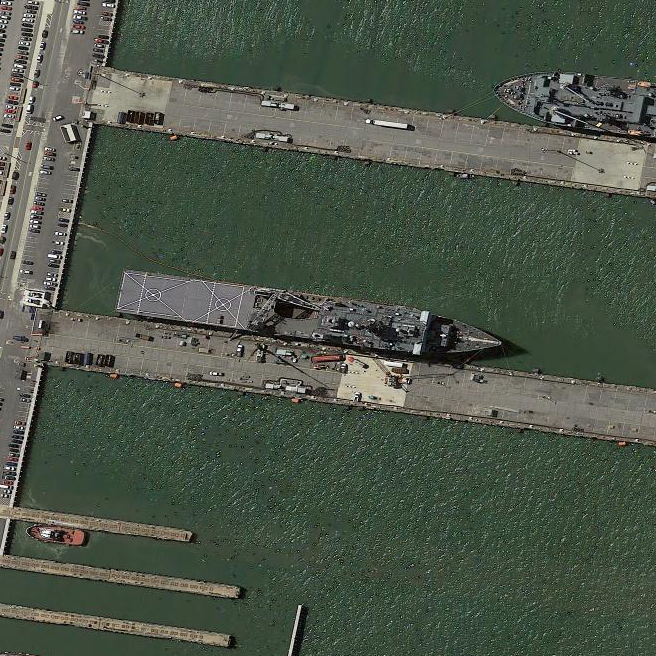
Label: combat